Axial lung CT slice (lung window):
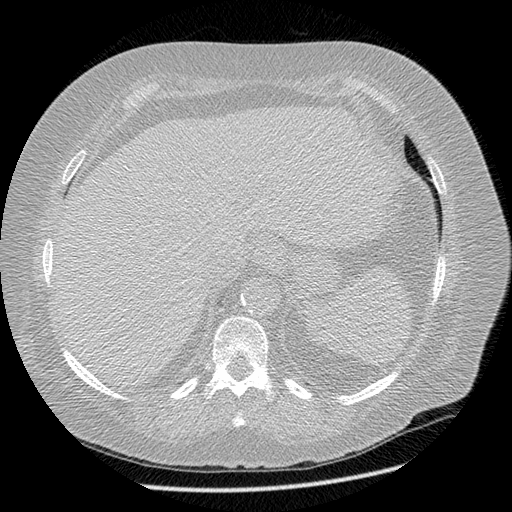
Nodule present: no